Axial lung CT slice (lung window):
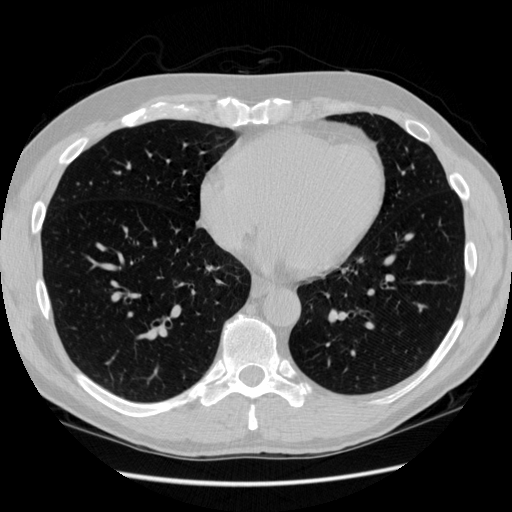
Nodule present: no